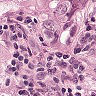
Metastatic tissue present: yes